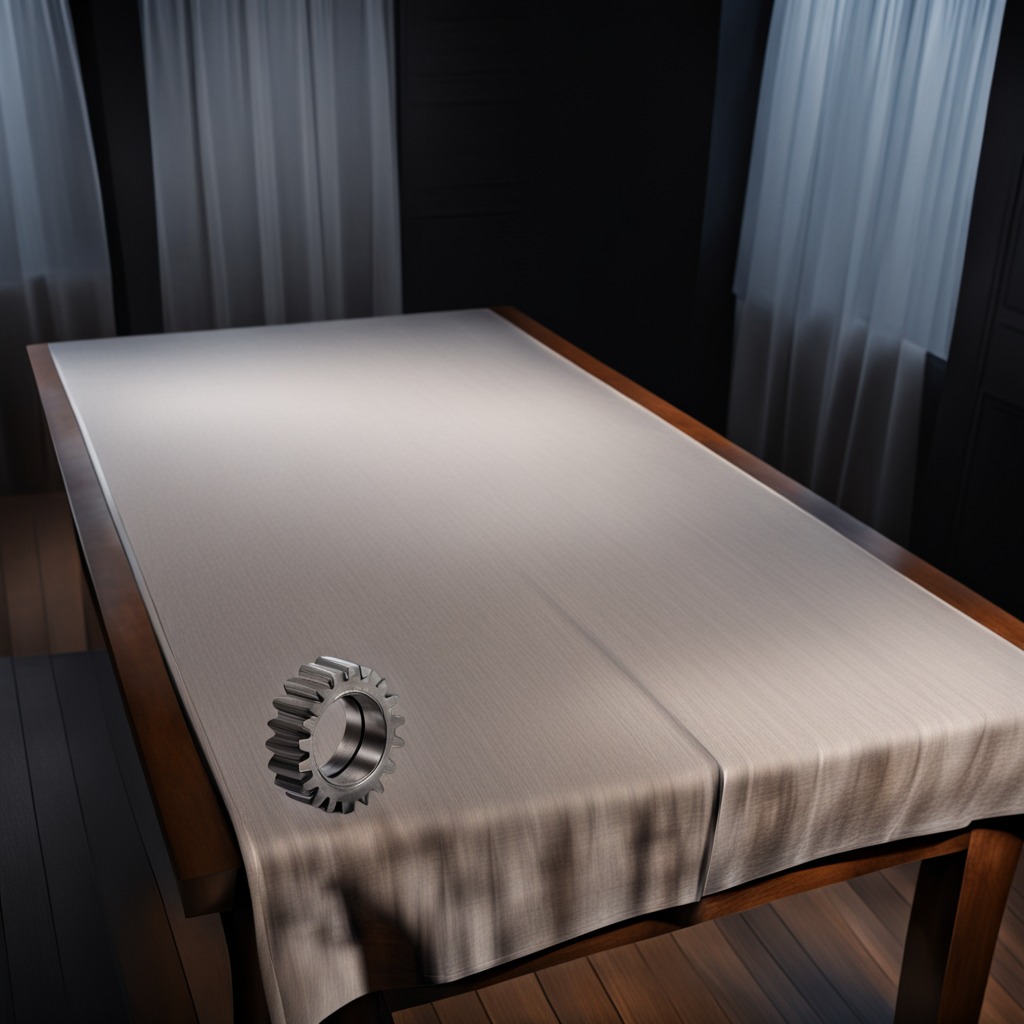
A steel gear with teeth is lying on the wooden table.